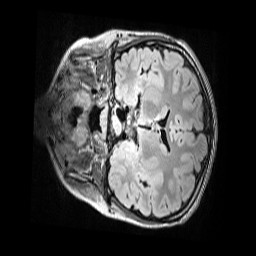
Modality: FLAIR
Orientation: coronal
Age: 11
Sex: male
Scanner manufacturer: siemens
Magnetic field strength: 3 T
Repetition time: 5 s
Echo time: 0.388 s